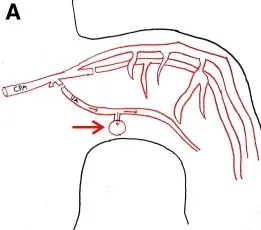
(A) Schematic diagram showing urethral artery pseudoaneurysm (arrows).
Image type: radiology (x_ray)